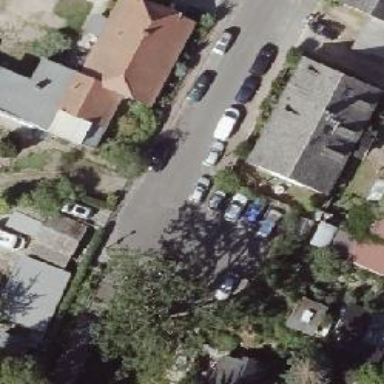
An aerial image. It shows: Parking area with surface.